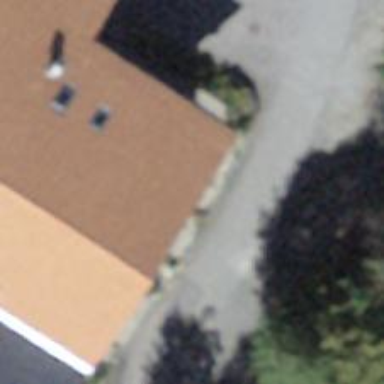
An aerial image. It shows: Restaurant.